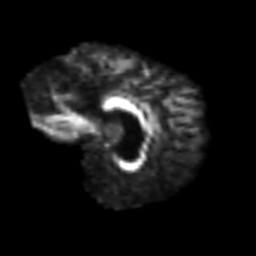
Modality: FA
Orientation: sagittal
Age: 76
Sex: female
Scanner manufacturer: siemens
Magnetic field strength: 3 T
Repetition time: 3.2 s
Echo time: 0.081 s